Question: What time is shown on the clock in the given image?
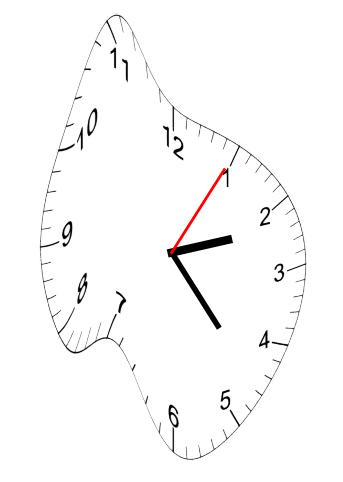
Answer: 02:23:05